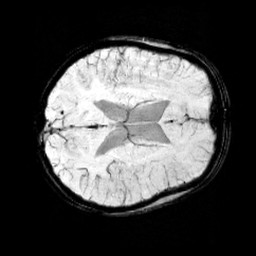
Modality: minIP
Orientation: axial
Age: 11
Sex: male
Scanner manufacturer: siemens
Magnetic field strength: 3 T
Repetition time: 0.027 s
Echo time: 0.02 s